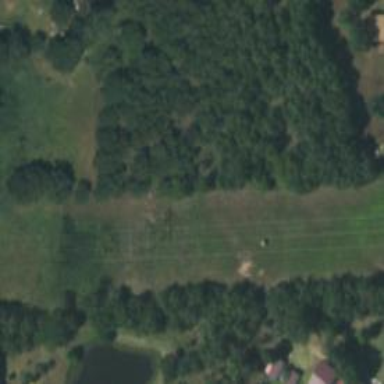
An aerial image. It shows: H-frame designed tower for power lines.